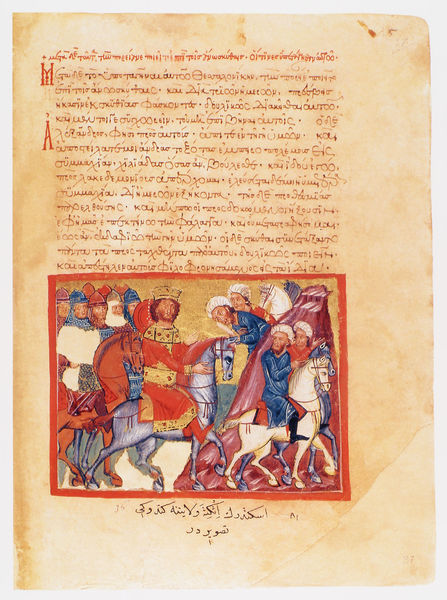
Titel: Der griechische Alexanderroman
Institution: Venedig, Hellenic Institute Codex Gr. 5
Schlagwörter: rot, gold, mantel, krone, pferd, pferde, reiter, farben, könig, buch, illustration, ritter, kreuzzug, handschrift, araber, knappen